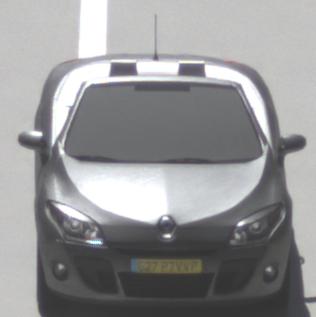
Make: Renault
Model: Mégane Coupé-Cabriolet 1.6 16V 110
Detailed model: Mégane (III) Coupé-Cabriolet
Model produced from: 2010/06
Model produced until: 2013/03
Doors: 2
Color: gray
Road condition: wet road
Daytime: midday
Contrast: medium contrast